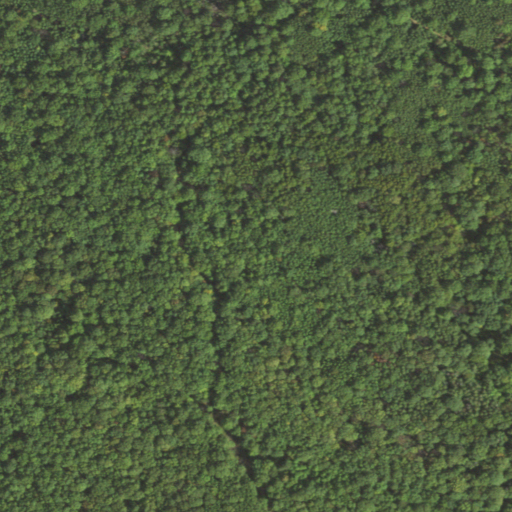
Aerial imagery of ridge(s) in Pennsylvania named Childers Ridge containing only deciduous forest